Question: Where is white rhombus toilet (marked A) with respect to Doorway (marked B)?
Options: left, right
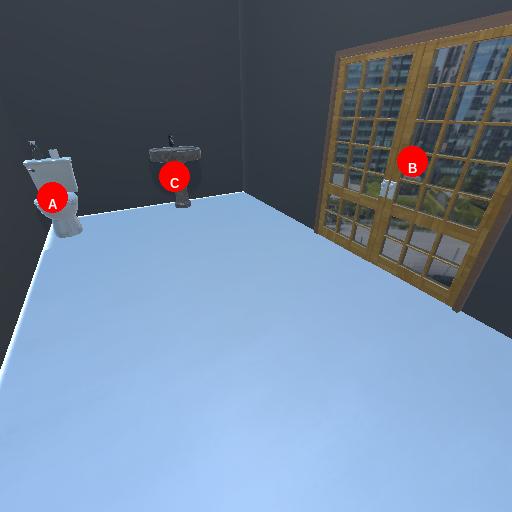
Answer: left